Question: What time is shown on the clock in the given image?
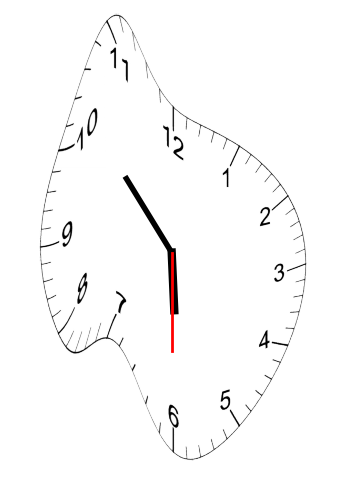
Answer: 05:52:30